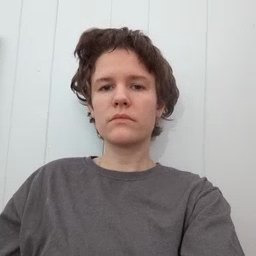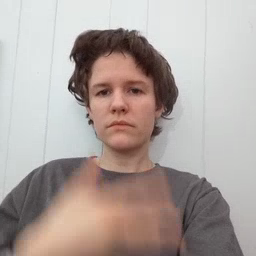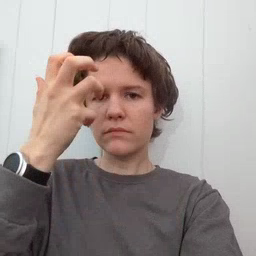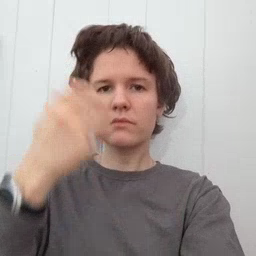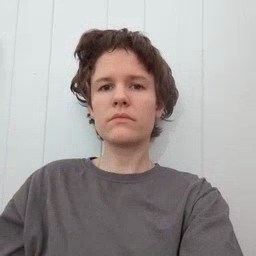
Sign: mad